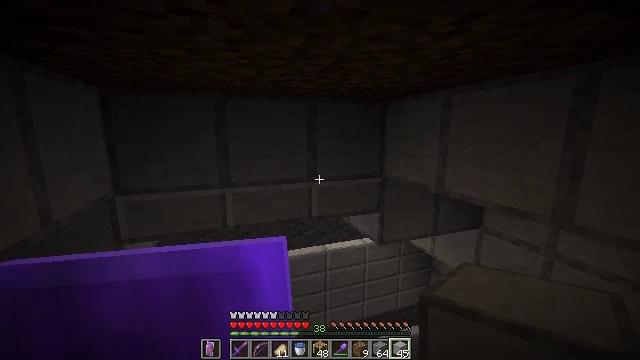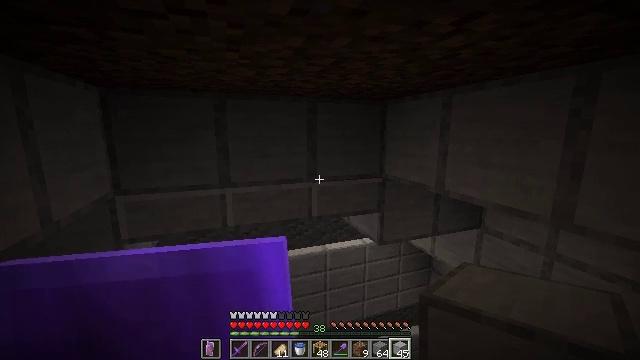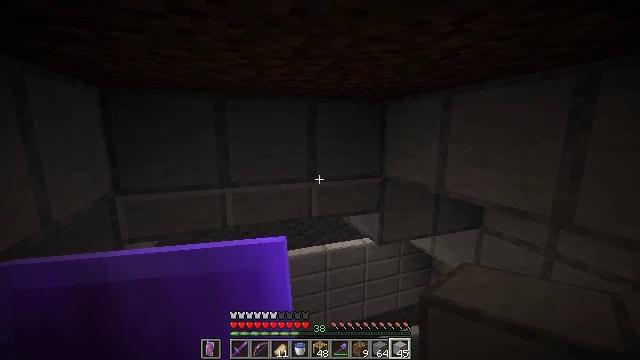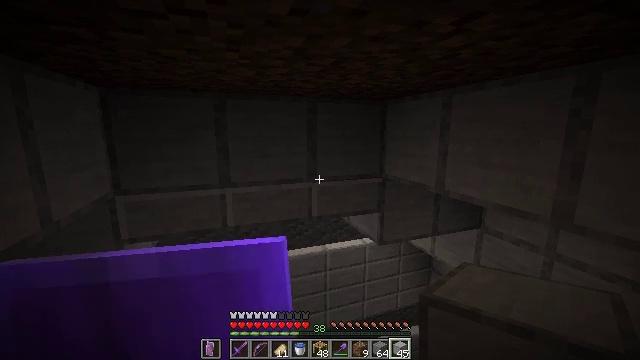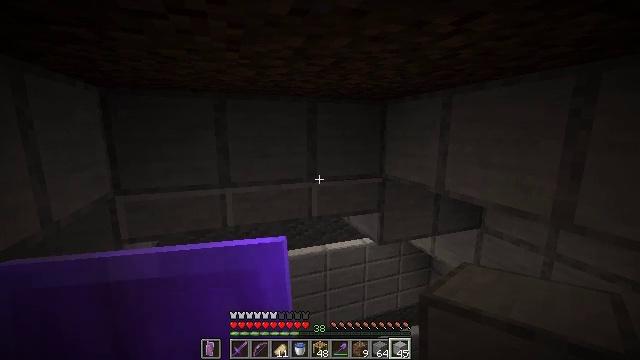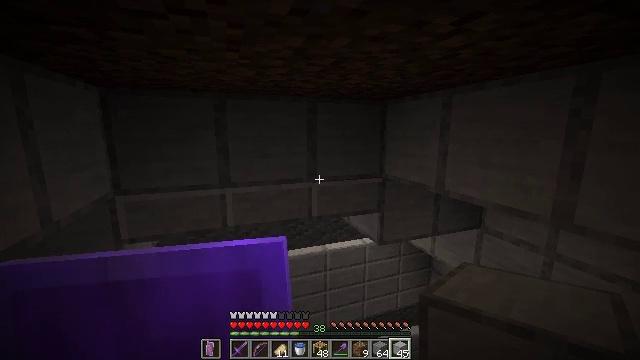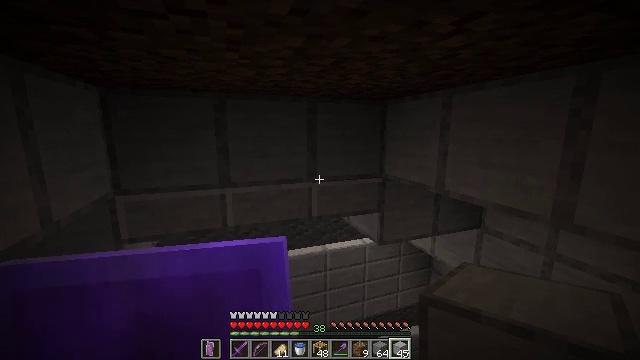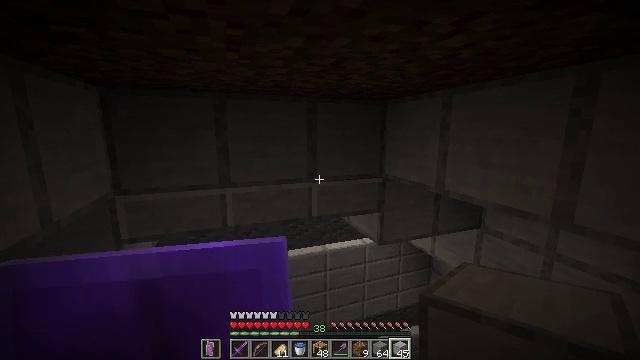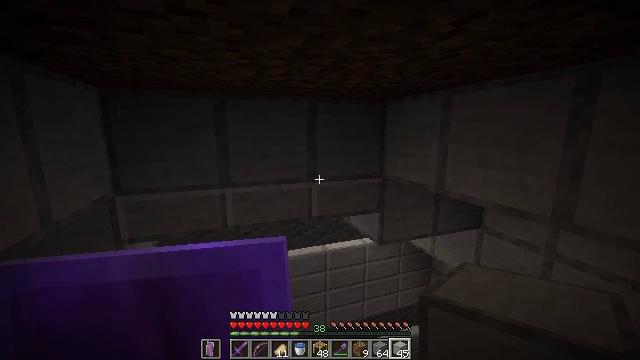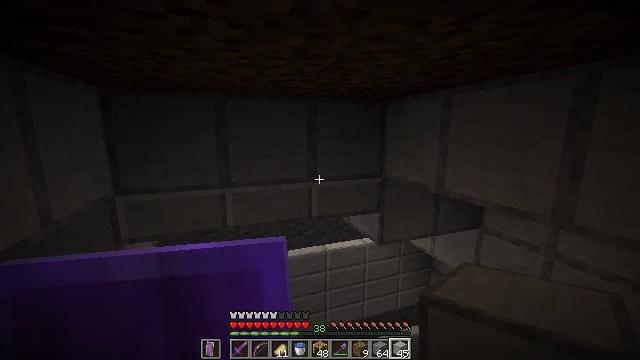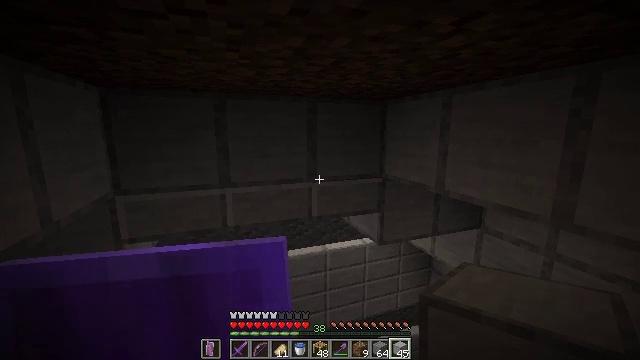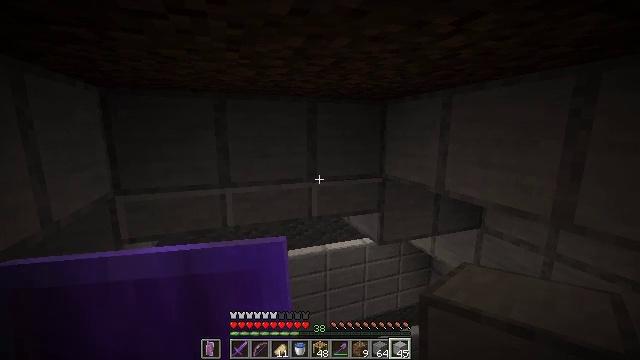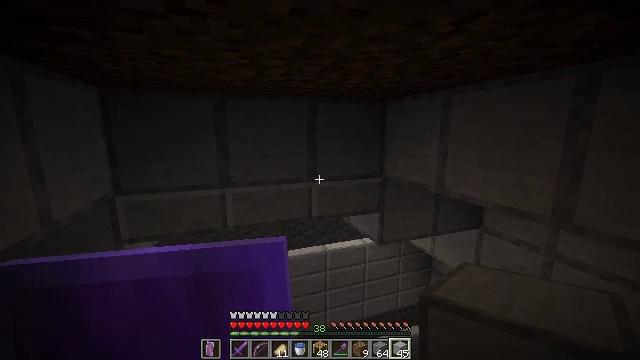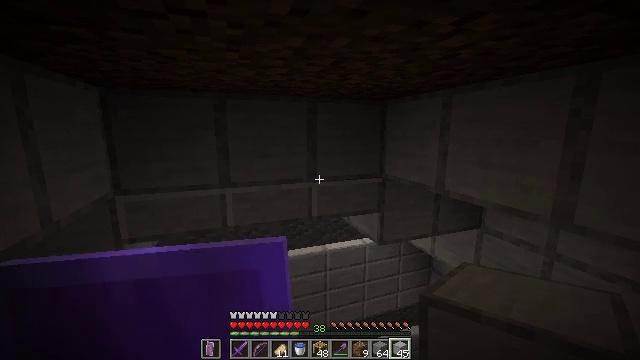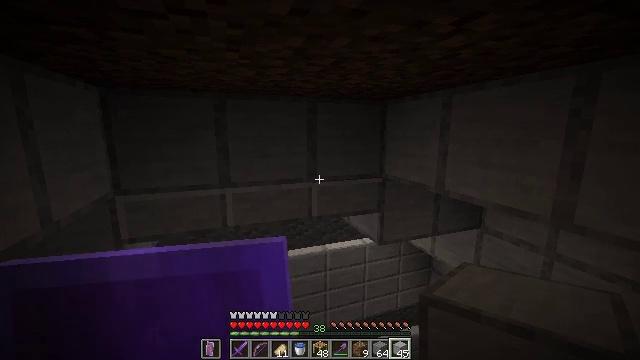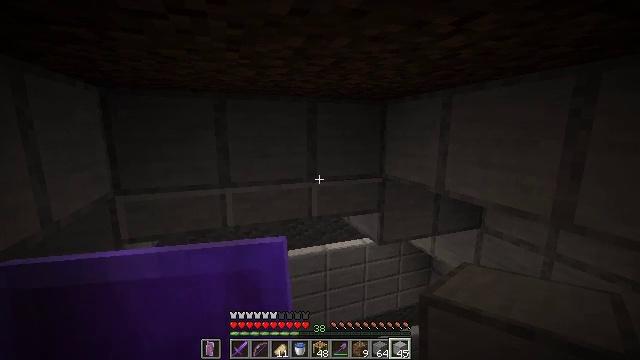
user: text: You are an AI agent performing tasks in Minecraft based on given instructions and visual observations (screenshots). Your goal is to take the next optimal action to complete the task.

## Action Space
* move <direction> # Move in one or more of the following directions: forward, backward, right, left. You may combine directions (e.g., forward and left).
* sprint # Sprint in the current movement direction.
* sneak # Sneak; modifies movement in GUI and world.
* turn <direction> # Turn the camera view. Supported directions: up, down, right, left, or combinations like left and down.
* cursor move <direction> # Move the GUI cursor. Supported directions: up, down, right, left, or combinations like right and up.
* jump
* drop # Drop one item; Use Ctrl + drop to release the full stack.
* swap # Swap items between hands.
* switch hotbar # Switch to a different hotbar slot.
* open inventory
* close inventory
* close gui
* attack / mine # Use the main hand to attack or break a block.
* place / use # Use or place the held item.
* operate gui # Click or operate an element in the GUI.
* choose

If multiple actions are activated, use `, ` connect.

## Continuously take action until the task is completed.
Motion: motion action
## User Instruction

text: Use the crafting table to craft a smooth stone slab.
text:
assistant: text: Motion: no_op
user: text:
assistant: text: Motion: no_op
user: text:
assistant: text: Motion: no_op
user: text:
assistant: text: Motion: no_op
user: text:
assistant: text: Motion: no_op
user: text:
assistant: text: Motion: no_op
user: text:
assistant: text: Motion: no_op
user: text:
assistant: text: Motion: no_op
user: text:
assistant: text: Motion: no_op
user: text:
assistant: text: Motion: no_op
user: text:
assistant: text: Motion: no_op
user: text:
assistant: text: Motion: no_op
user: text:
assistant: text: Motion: no_op
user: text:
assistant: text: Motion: no_op
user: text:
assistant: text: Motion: no_op
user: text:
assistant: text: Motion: no_op
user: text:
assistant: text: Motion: open inventory
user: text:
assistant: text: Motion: open inventory
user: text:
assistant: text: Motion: open inventory
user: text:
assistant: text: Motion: no_op
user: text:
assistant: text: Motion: no_op
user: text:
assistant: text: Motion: no_op
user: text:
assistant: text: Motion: no_op
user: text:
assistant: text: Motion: no_op
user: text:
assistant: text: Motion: no_op
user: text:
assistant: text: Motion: no_op
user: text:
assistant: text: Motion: no_op
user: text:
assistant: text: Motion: no_op
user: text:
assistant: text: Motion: no_op
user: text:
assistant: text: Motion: no_op